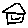
Label: house